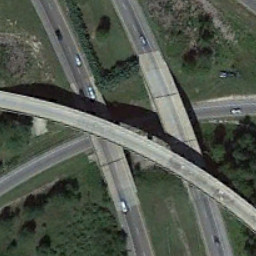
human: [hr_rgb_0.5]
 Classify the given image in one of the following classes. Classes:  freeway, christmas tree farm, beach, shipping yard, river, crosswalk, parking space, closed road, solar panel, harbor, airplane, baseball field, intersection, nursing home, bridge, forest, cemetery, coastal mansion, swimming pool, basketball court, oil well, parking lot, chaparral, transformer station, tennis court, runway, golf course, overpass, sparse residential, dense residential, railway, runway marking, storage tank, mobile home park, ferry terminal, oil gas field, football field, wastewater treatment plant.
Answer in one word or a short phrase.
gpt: overpass